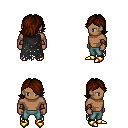
a pixel art fantasy rpg character, male body template, human, dark skin, black tattered cape, teal pants, brown swoop hairstyle, cloth bracers, gold boots, four views (front, back, left, right), 2x2 character sprite sheet, small pixel art, hard edges, no anti-aliasing